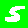
Digit: 5